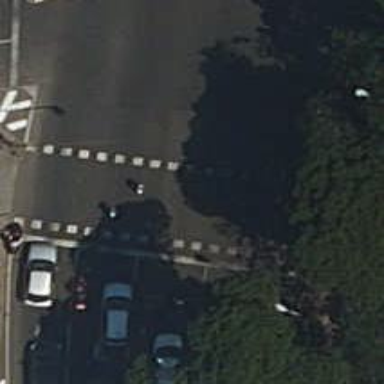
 there are traffic signals and zebra crossing."